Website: crate-barrel
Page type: billing-address
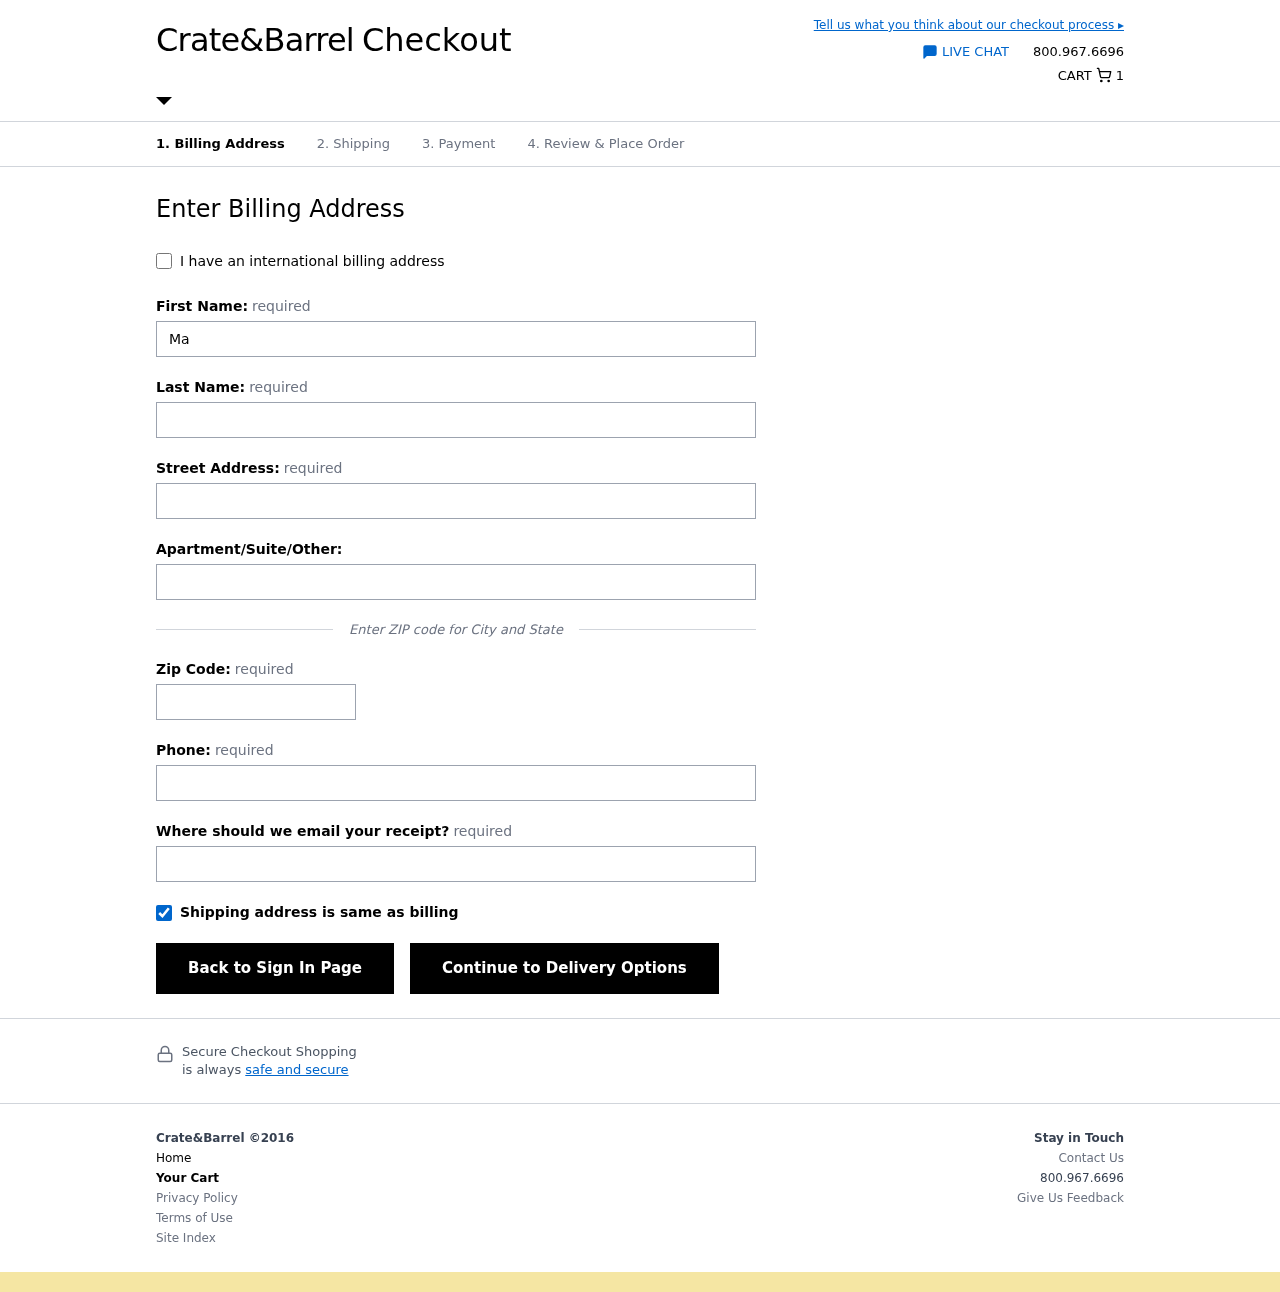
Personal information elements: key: PII_EMAIL
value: marnold@gmail.com
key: PII_FIRSTNAME
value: Marc
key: PII_LASTNAME
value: Arnold
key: PII_PHONE
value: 7629443804
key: PII_POSTCODE
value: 86339
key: PII_STREET
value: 3400 Hester Green Suite 224
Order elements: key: ORDER_NUM_ITEMS
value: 1